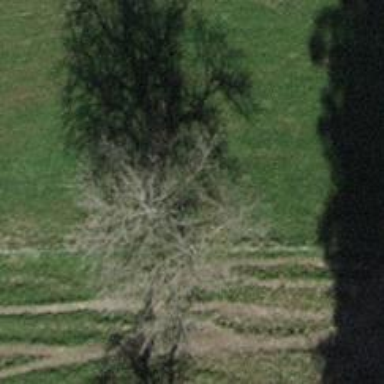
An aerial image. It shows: Single tag "natural: tree."